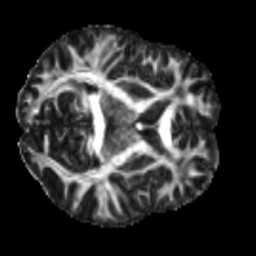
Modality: FA
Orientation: axial
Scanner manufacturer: siemens
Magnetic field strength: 3 T
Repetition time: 4 s
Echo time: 0.0594 s